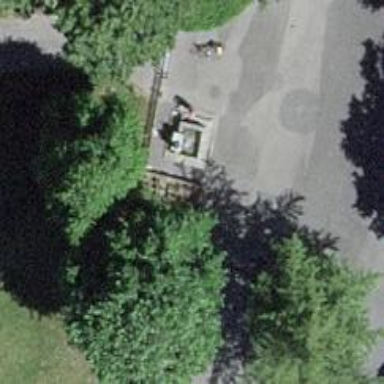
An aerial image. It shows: Beautiful fountain.